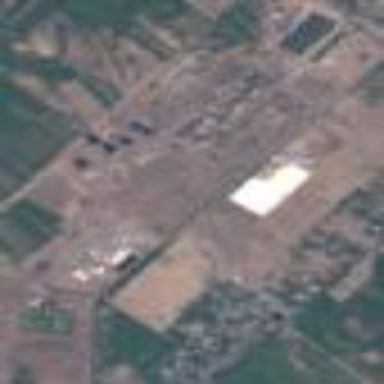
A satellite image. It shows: Industrial area.